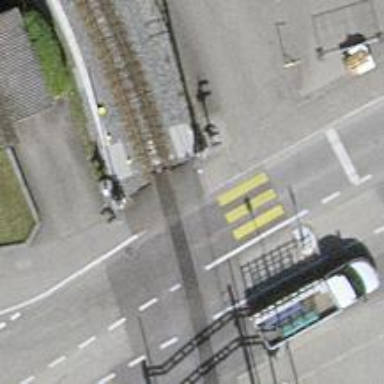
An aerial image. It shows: Railway crossing.